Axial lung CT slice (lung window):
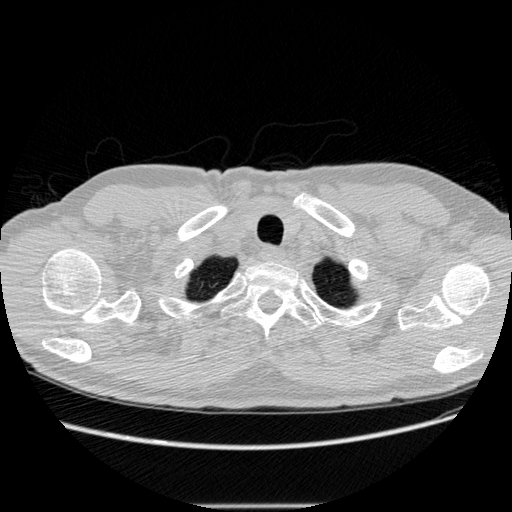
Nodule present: no